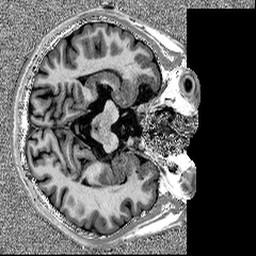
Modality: MP2RAGE
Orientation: axial
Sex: male